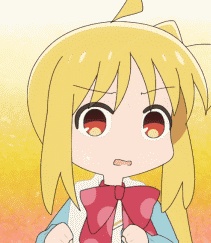
Label: anime